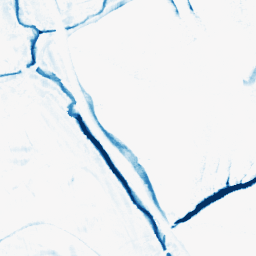
Category: morphological
Decomposition family: morphological_rect
Decomposition parameters: operation: closing
width: 10
height: 10
Upsampling method: quadratic
Upsampling parameters: scale: 2
Upsampling scale: 2